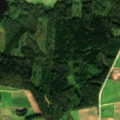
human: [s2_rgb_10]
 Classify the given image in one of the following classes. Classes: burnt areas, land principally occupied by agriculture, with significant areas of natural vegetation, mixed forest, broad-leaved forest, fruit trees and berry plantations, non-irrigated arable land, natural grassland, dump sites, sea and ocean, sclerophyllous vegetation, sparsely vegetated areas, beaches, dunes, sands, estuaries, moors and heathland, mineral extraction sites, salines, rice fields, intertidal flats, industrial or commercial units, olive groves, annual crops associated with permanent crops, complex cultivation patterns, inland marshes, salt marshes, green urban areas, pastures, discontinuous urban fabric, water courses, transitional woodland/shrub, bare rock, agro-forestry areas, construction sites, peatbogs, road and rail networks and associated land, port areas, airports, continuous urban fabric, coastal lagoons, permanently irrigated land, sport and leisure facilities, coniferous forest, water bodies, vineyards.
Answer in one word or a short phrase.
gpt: non-irrigated arable land, complex cultivation patterns, coniferous forest, mixed forest